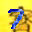
Label: 7